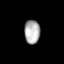
Tissue: lung
Cell type: Others
Senescence score: 0.2083
Nuclear area (px): 363
Mean DAPI intensity: 176.264